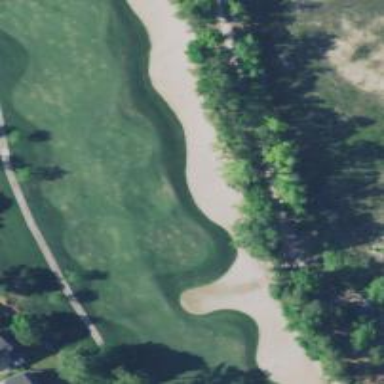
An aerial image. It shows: Sand bunker on golf course.